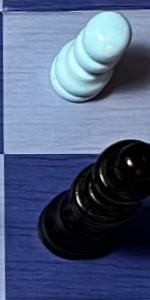
Label: Queen_Black